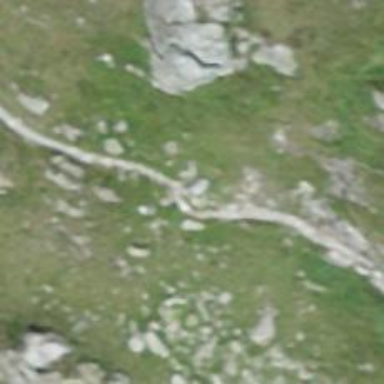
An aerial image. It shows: Path.